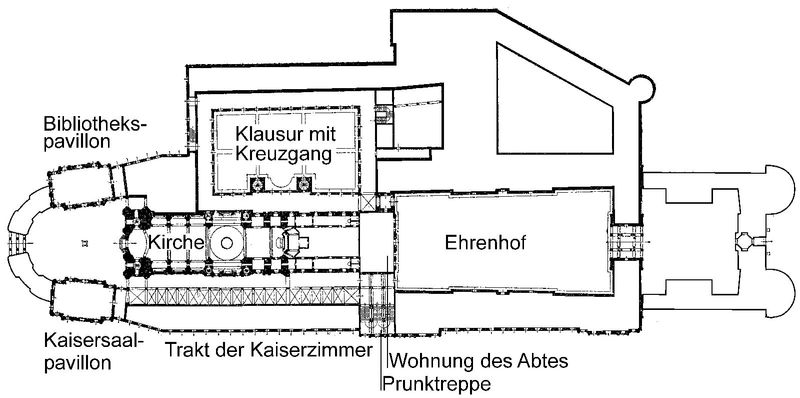
Titel: Benediktinerkloster Melk
Künstler: Jakob Prandtauer
Standort: Melk, Kloster (EU - AUT)
Schlagwörter: fenster, frankreich, paris, skizze, tür, zeichnung, haus, architektur, kirche, schrift, ansicht, gelände, hof, saal, treppe, kaiser, eingang, erker, burg, kloster, türme, draufsicht, festung, text, flur, entwurf, fürst, prunktreppe, plan, bibliothek, abtei, grundriss, kreuzgang, versailles, klausur, ehrenhof, abt, kaisersaal, kaiserzimmer, pavollion, fürstlicher hof, ehrenhog